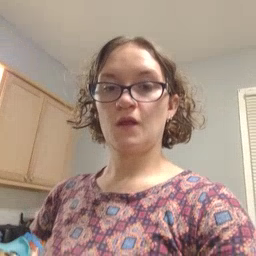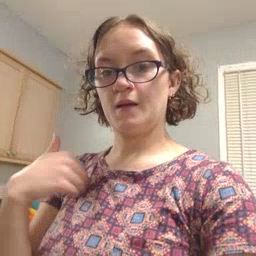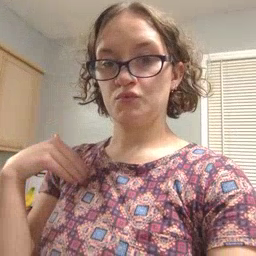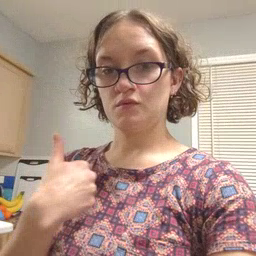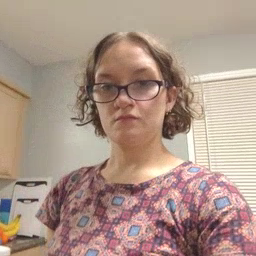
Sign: animal